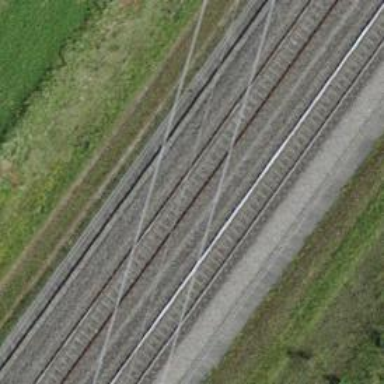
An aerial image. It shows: Single-track railway with electrified contact lines.